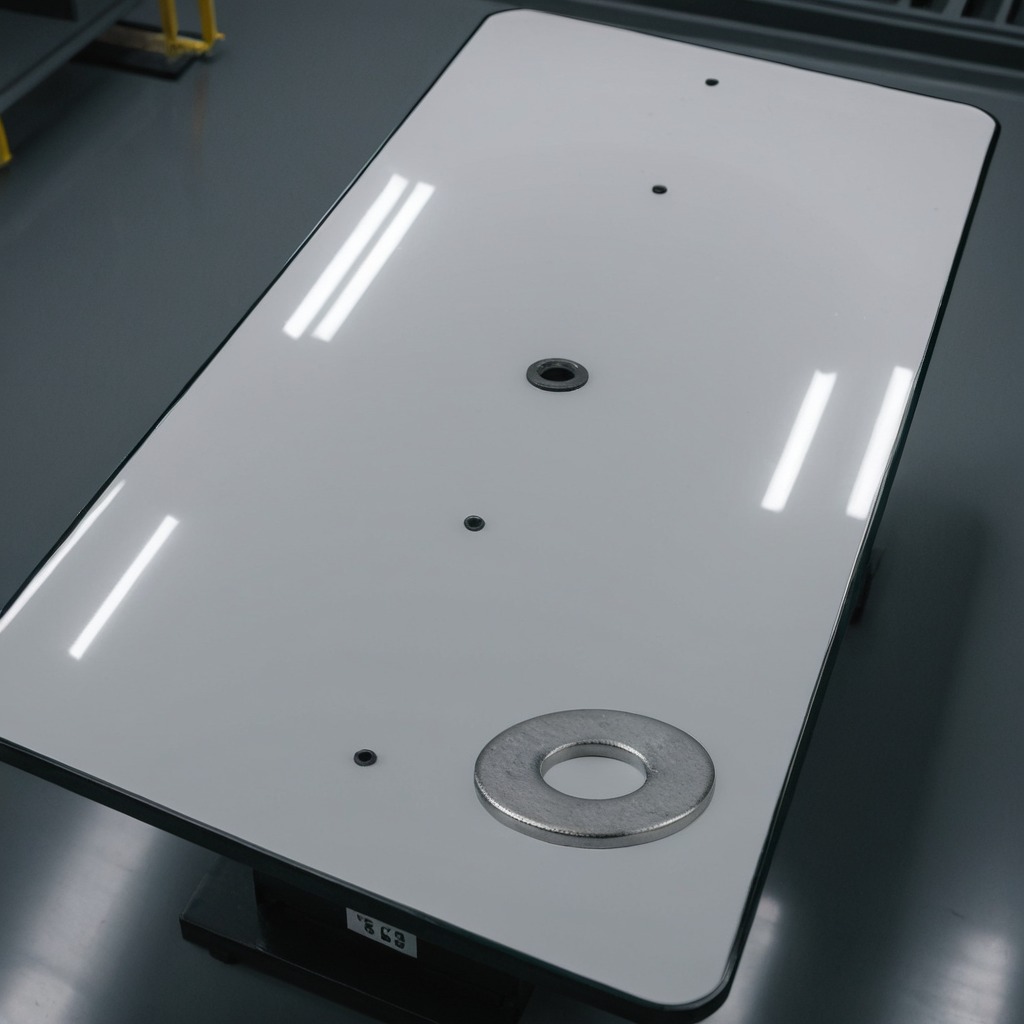
A flat metal washer is lying on a high-gloss table in a ship maintenance bay industrial lighting.